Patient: sex M, age 47
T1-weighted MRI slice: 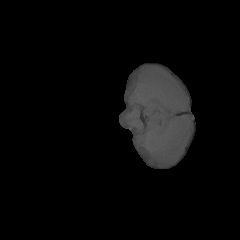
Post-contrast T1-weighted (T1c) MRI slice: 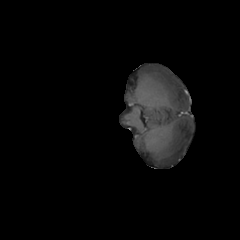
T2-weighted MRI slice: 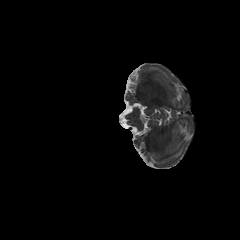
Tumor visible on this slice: no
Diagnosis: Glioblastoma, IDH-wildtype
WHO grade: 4